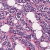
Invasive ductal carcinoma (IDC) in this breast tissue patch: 1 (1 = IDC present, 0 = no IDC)